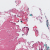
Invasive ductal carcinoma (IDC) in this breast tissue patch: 0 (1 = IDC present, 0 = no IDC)